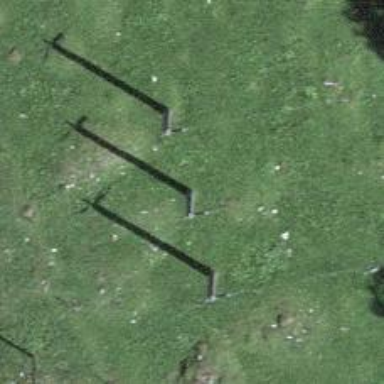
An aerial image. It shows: Utility pole in the area.